Interaction volume radius: 5 \u00c5
Interaction volume height: 15 \u00c5
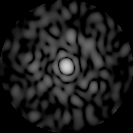
Disorder parameter: 0.9041